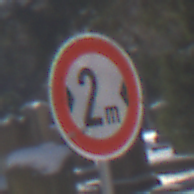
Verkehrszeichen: TatsaechlicheBreite2
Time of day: MorningAfternoon
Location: Outdoor (Special)
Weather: Clear
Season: Winter
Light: Natural